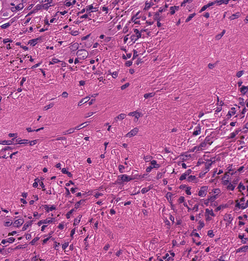
Tumor epithelial tissue: no
Tumor-associated stroma tissue: yes
Normal tissue: no